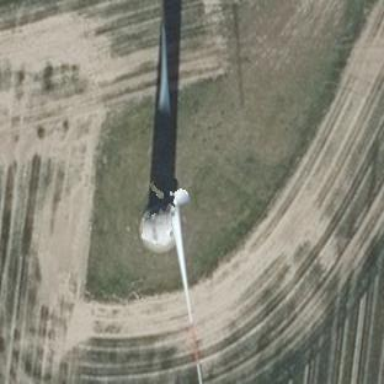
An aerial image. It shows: Wind-powered generator.